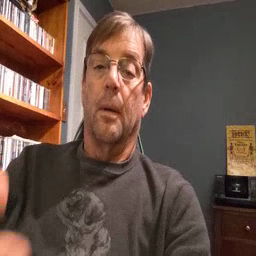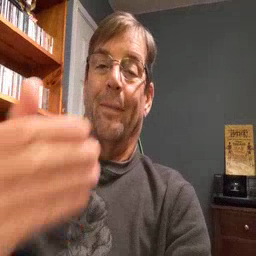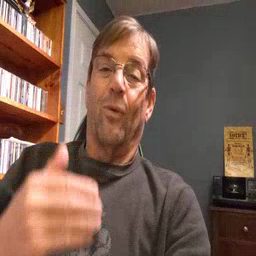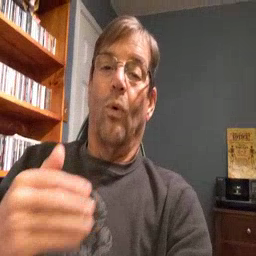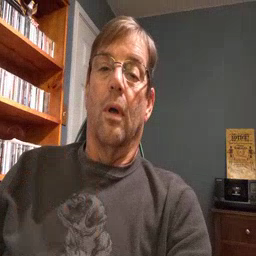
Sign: before